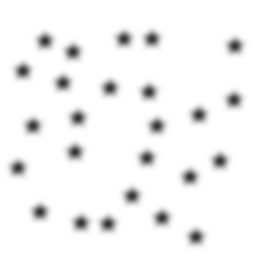
Squares: 0
Triangles: 0
Stars: 25
Total shapes: 25